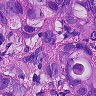
Metastatic tissue present: yes